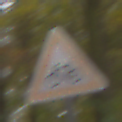
Verkehrszeichen: RadverkehrRechts
Umgebung: Outdoor, Nature
Tageszeit: Midday
Wetter: Overcast
Licht: Natural
Jahreszeit: NotSpecified
Kontrast: LowContrast